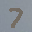
Label: 7